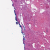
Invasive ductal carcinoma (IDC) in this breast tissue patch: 0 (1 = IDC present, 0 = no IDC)